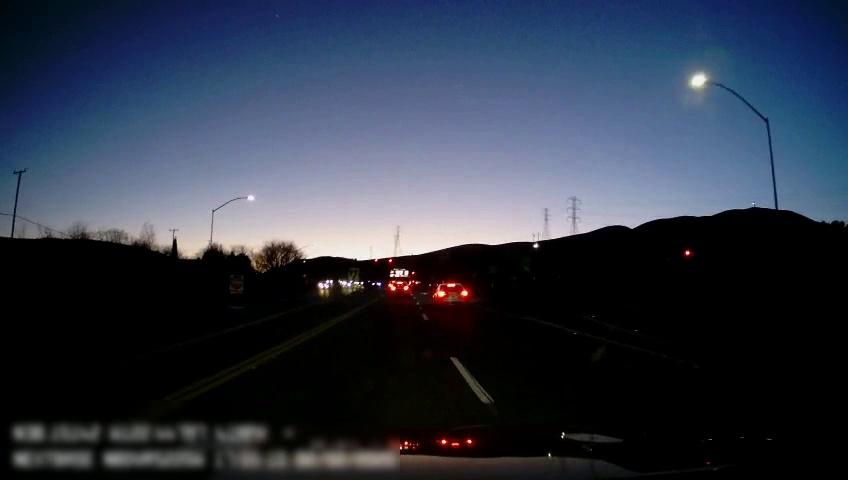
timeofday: Dusk/Dawn/Twilight
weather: Other
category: Drivable Space
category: Vehicles | SUV
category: Vehicles | Car
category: Lanes | Current Lane
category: Lanes | Opposite Lane
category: Lanes | Current Lane
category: Lanes | Alternate Lane
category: Lanes | Alternate Lane
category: Traffic | Signs
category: Traffic | Signs